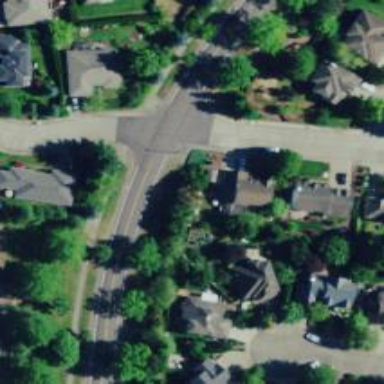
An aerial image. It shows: Unmarked road crossing.